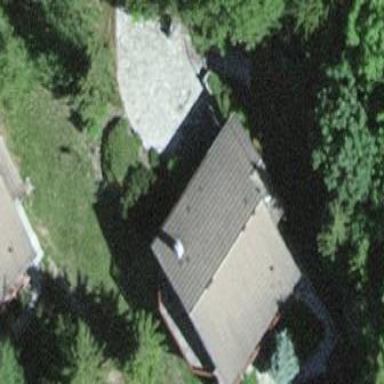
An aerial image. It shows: Simple and straightforward house.